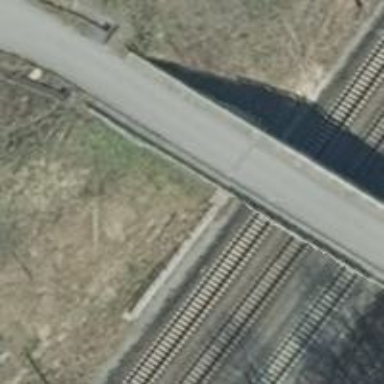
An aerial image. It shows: Residential road with asphalt surface that includes bridge.